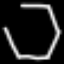
Label: octagon